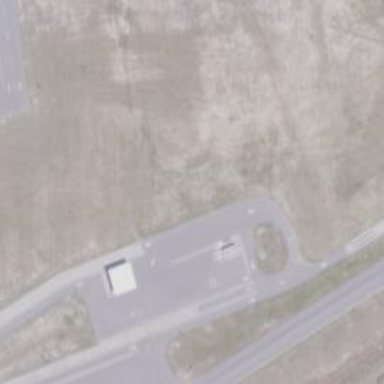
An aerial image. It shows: Motor sport raceway with asphalt surface.